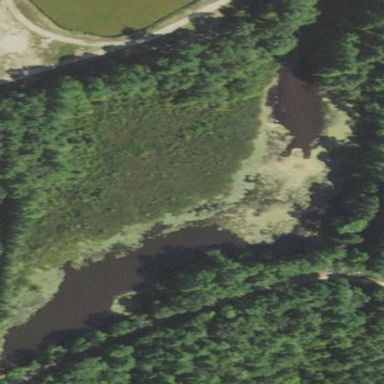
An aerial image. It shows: Marsh wetland.